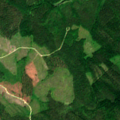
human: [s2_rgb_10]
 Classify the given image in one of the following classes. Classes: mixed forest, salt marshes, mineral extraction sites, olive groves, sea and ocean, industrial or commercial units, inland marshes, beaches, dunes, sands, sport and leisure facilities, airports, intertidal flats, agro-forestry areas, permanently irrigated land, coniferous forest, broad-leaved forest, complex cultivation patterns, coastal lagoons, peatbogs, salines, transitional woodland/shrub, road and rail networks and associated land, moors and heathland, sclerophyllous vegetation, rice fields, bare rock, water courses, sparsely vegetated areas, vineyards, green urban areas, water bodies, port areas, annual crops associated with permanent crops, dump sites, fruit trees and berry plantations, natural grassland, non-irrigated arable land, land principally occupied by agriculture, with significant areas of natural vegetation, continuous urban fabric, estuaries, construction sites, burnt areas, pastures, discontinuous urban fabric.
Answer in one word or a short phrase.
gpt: coniferous forest, mixed forest, transitional woodland/shrub